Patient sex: M
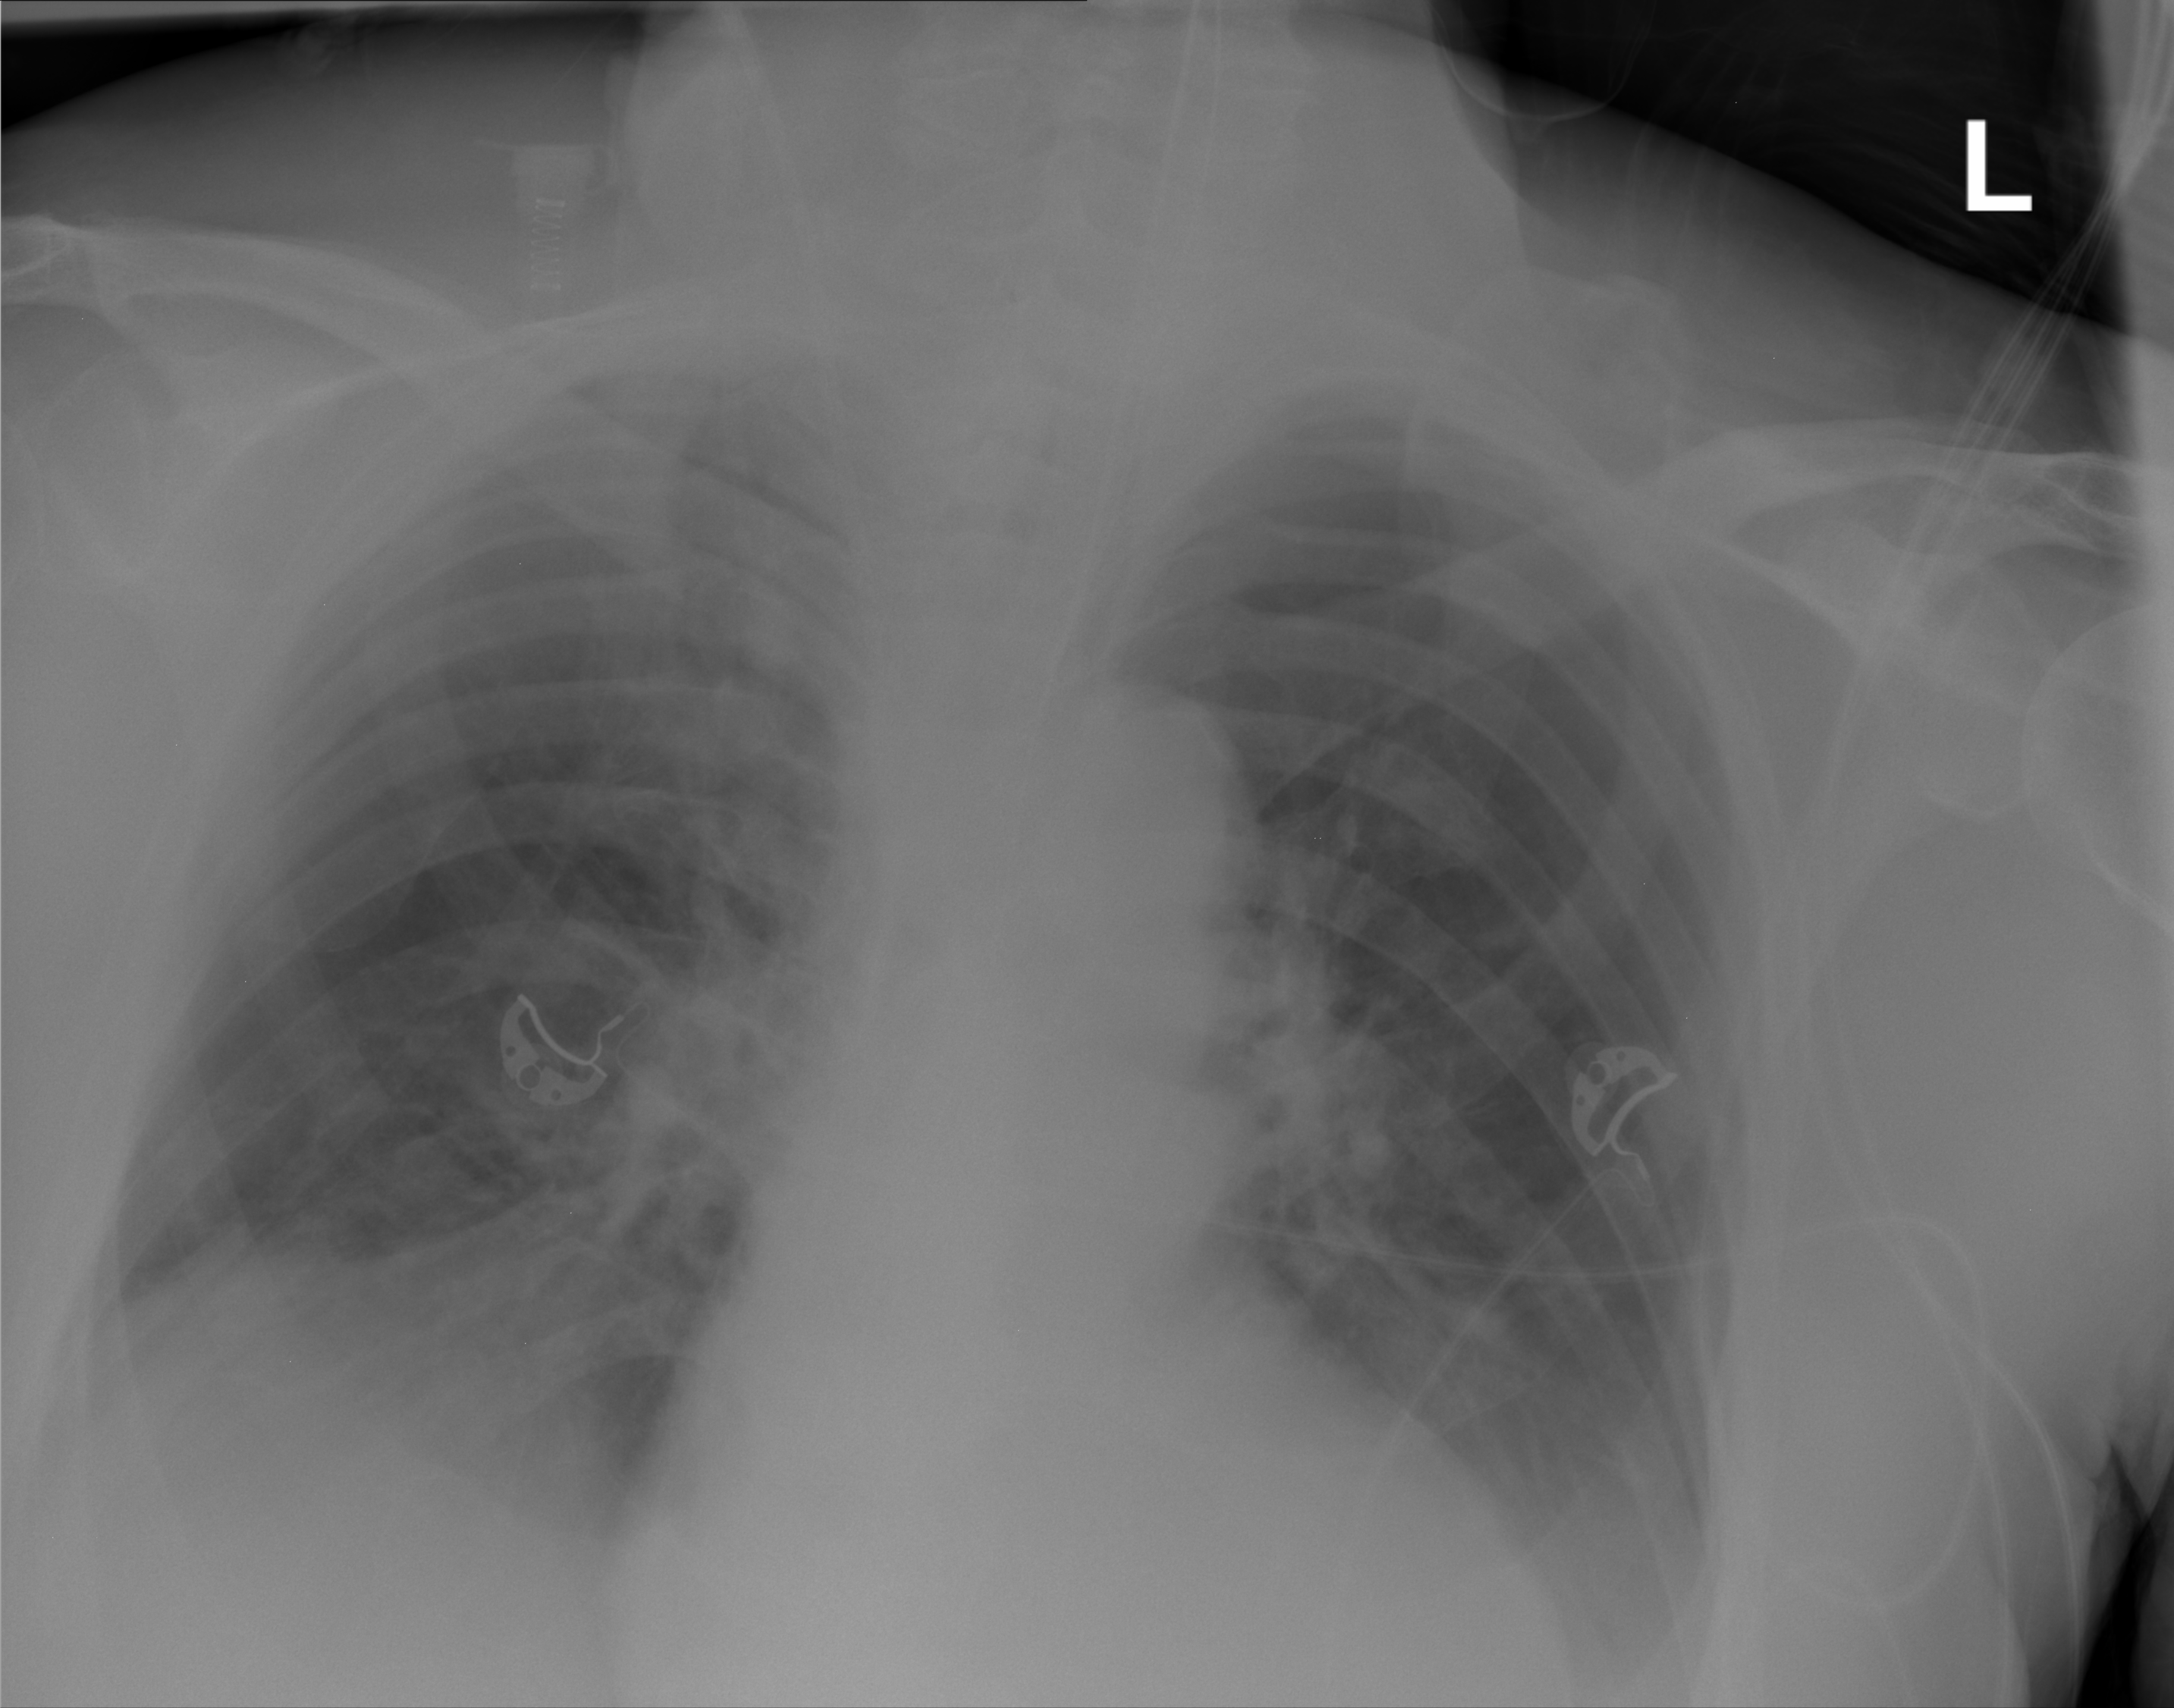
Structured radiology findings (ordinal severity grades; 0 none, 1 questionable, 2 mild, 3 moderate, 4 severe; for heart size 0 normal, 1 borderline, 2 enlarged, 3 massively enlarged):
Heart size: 0
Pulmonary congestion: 0
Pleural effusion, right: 2
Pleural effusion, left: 2
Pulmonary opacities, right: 2
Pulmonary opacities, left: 1
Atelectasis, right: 2
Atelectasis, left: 2